Interaction volume radius: 10 \u00c5
Interaction volume height: 30 \u00c5
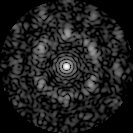
Disorder parameter: 0.6813